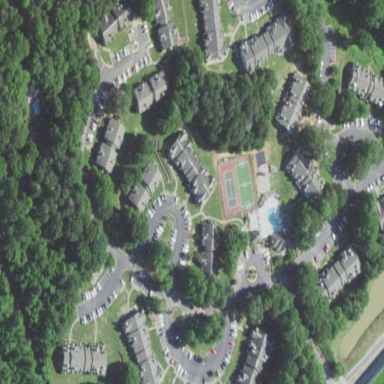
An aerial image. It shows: Residential area with apartments.